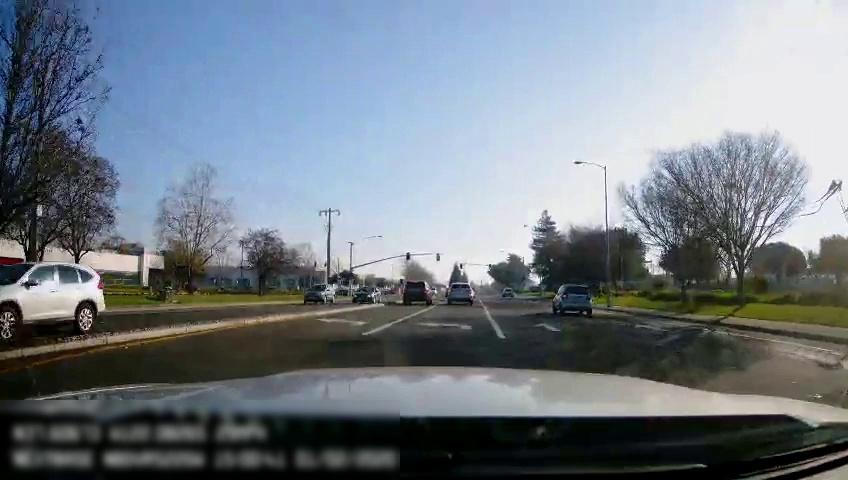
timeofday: Day
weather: Sunny
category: Drivable Space
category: Drivable Space
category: Vehicles | SUV
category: Vehicles | SUV
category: Vehicles | SUV
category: Vehicles | SUV
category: Vehicles | Car
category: Vehicles | Car
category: Lanes | Current Lane
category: Lanes | Alternate Lane
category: Lanes | Current Lane
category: Lanes | Alternate Lane